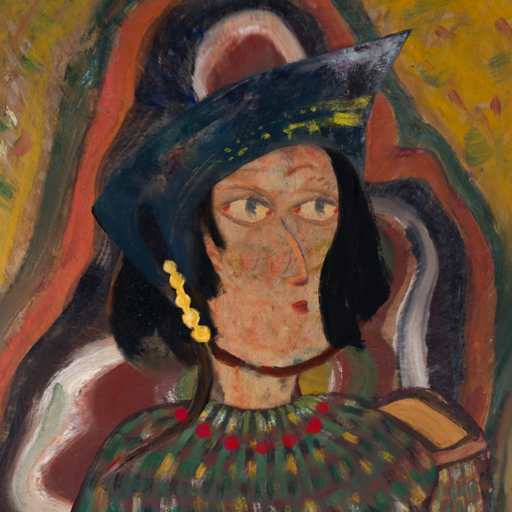
Background: AfterRaid, Head And Neck Side: Orphan, Face Side: GypsyMother, Bust: After_Raid, Hair Side: Mosgoul, Head Accessory: Irani, Second Necklace: Blank, Necklace: Irani_3, Baby: Blank